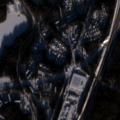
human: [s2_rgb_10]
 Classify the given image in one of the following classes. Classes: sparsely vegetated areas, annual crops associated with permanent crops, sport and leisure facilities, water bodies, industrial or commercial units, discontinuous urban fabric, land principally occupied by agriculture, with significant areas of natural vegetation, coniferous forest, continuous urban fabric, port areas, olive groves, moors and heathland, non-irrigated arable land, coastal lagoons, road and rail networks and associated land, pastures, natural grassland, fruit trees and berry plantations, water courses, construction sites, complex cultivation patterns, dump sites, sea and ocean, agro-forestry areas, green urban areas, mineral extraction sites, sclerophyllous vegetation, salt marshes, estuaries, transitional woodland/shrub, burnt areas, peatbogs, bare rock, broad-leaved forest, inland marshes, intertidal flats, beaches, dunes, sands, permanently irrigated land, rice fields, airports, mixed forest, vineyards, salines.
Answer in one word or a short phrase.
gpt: discontinuous urban fabric, industrial or commercial units, mixed forest